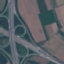
Land use / land cover: Highway